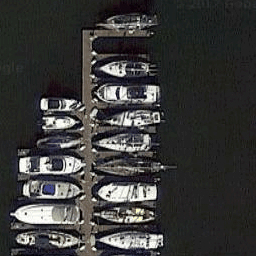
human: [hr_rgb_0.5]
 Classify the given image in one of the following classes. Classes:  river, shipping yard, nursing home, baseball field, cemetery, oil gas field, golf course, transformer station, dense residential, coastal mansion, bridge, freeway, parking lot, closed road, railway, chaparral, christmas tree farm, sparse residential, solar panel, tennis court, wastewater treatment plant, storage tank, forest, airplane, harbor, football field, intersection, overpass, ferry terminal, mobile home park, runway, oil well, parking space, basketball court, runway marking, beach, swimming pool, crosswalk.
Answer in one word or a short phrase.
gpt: harbor